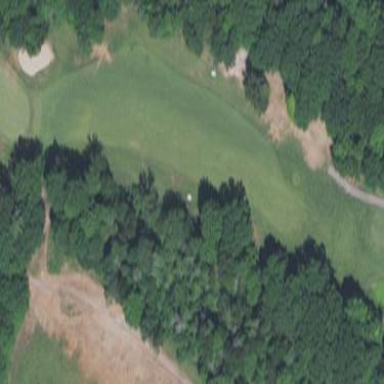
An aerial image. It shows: Grassy area designated as golf fairway.